Question: I want my data points to vary by color depending on a factor variable, which is "Status". I want it to be yellow if the value of the data is 1, red if it is 2, and grey if it is 5. What is the best way to approach this?
'''
m <- ggplot(data=state)+
geom_polygon(aes(x=long, y=lat, group=group), color="white", fill="black")
m <- m+ theme_bw()
m
# plot data on map #
m <- m+geom_point(data=geo, aes(x= Long, y= Lat), color="Yellow")
m
'''

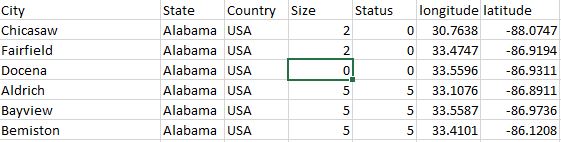
Answer: Status was already present in your data frame, so this should work
'''
m <- ggplot(data=state) +
geom_polygon(aes(x=long, y=lat, group=group, fill=factor(Status))) +
theme_bw() +
scale_fill_manual(values=c("yellow", "red", "gray"))
m
'''